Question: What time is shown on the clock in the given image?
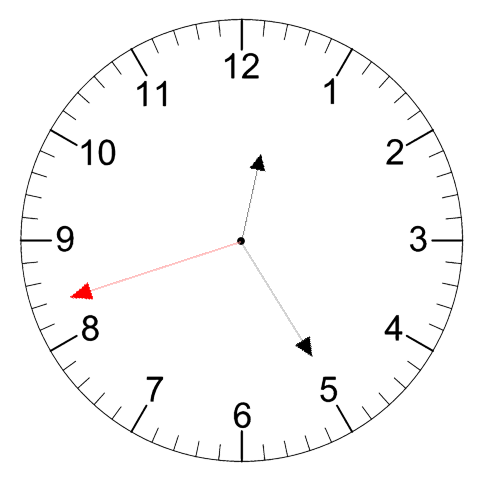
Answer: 12:24:42